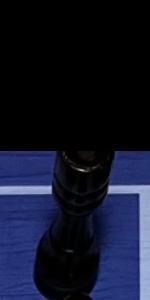
Label: Rook_Black